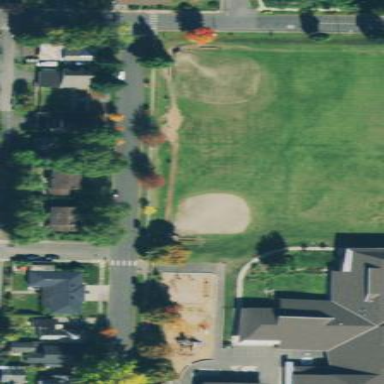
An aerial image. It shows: Baseball pitch for leisure and sports activities.